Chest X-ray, PA view. Patient: 54 years old, sex M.
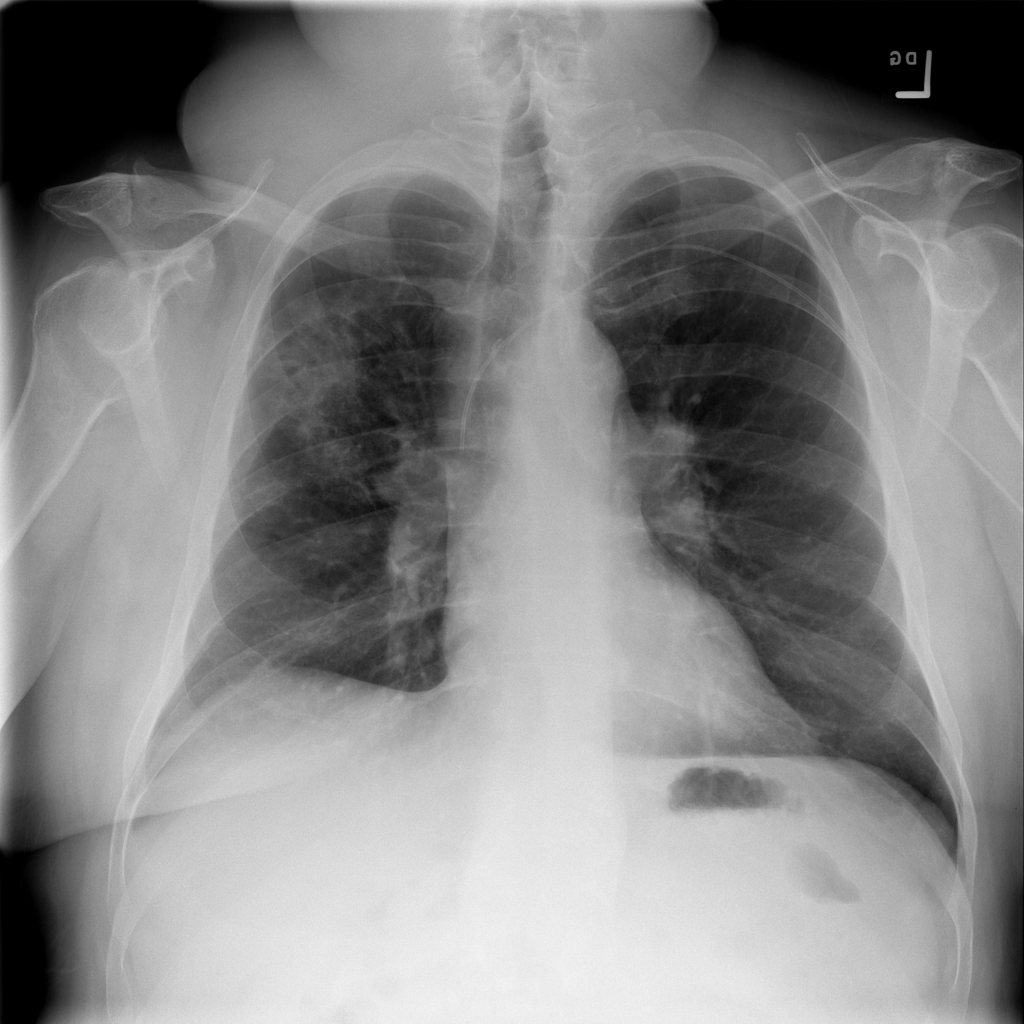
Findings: Consolidation, Edema, Effusion, Infiltration